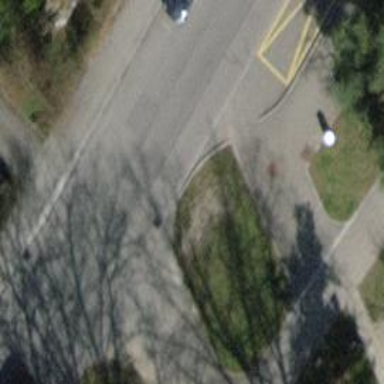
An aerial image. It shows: Sidewalk along the footway.